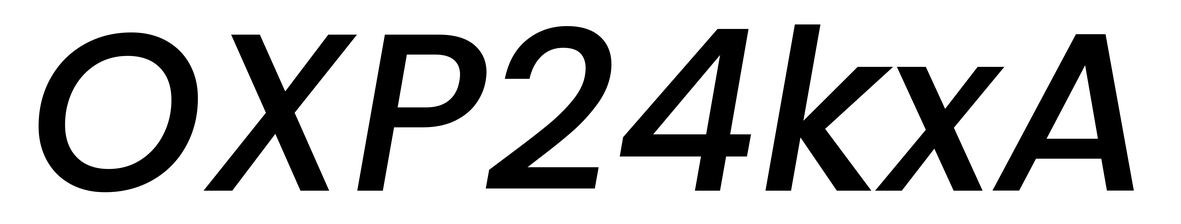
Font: Poppins-MediumItalic